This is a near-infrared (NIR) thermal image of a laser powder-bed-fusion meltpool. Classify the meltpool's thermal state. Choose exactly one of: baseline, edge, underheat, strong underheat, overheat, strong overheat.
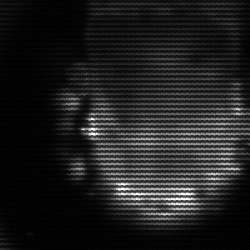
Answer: baseline